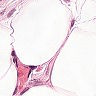
Metastatic tissue present: no